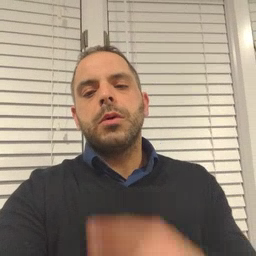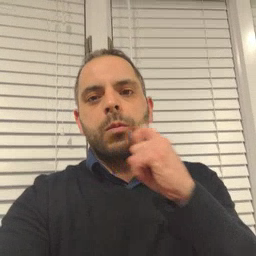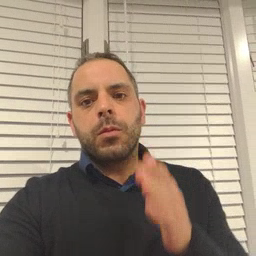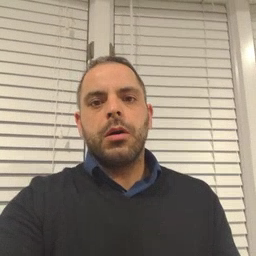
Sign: dryer